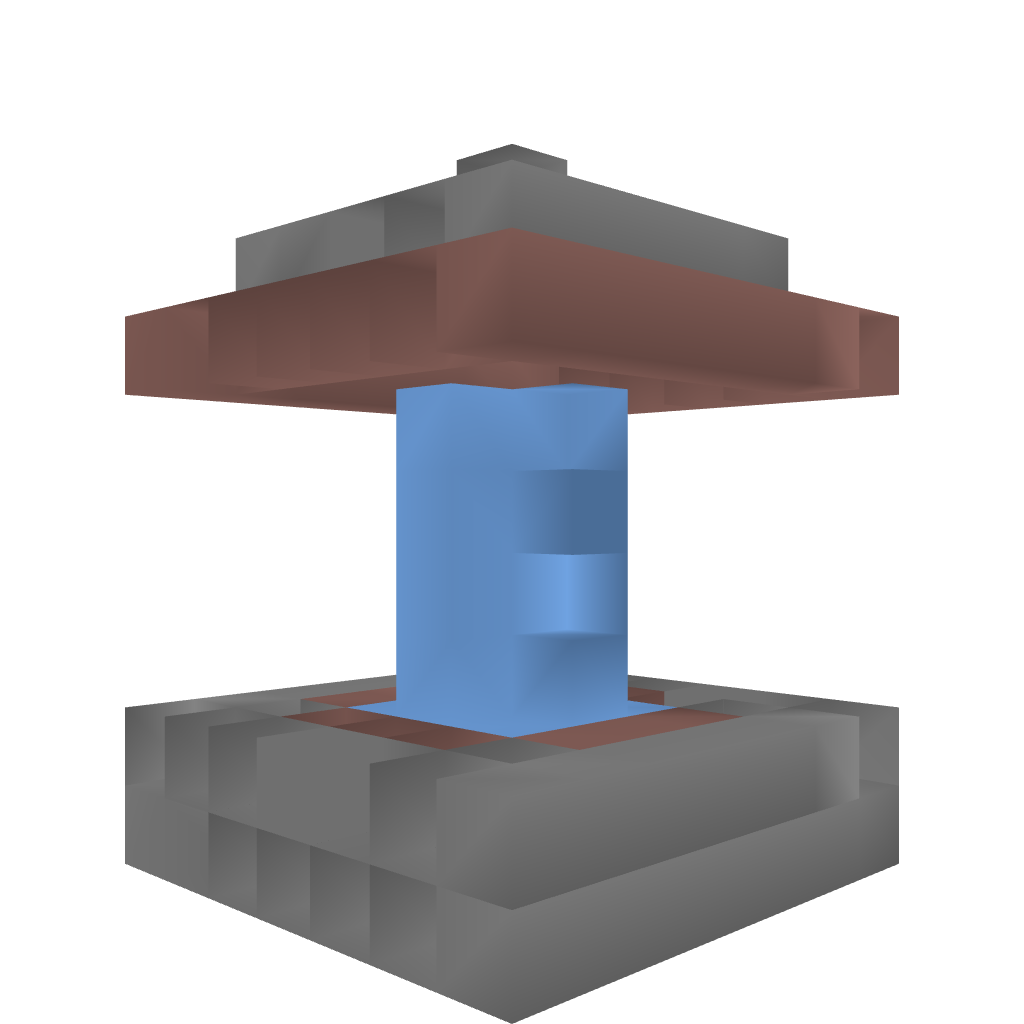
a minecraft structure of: Chafariz/Fonte - Fountain bad low quality